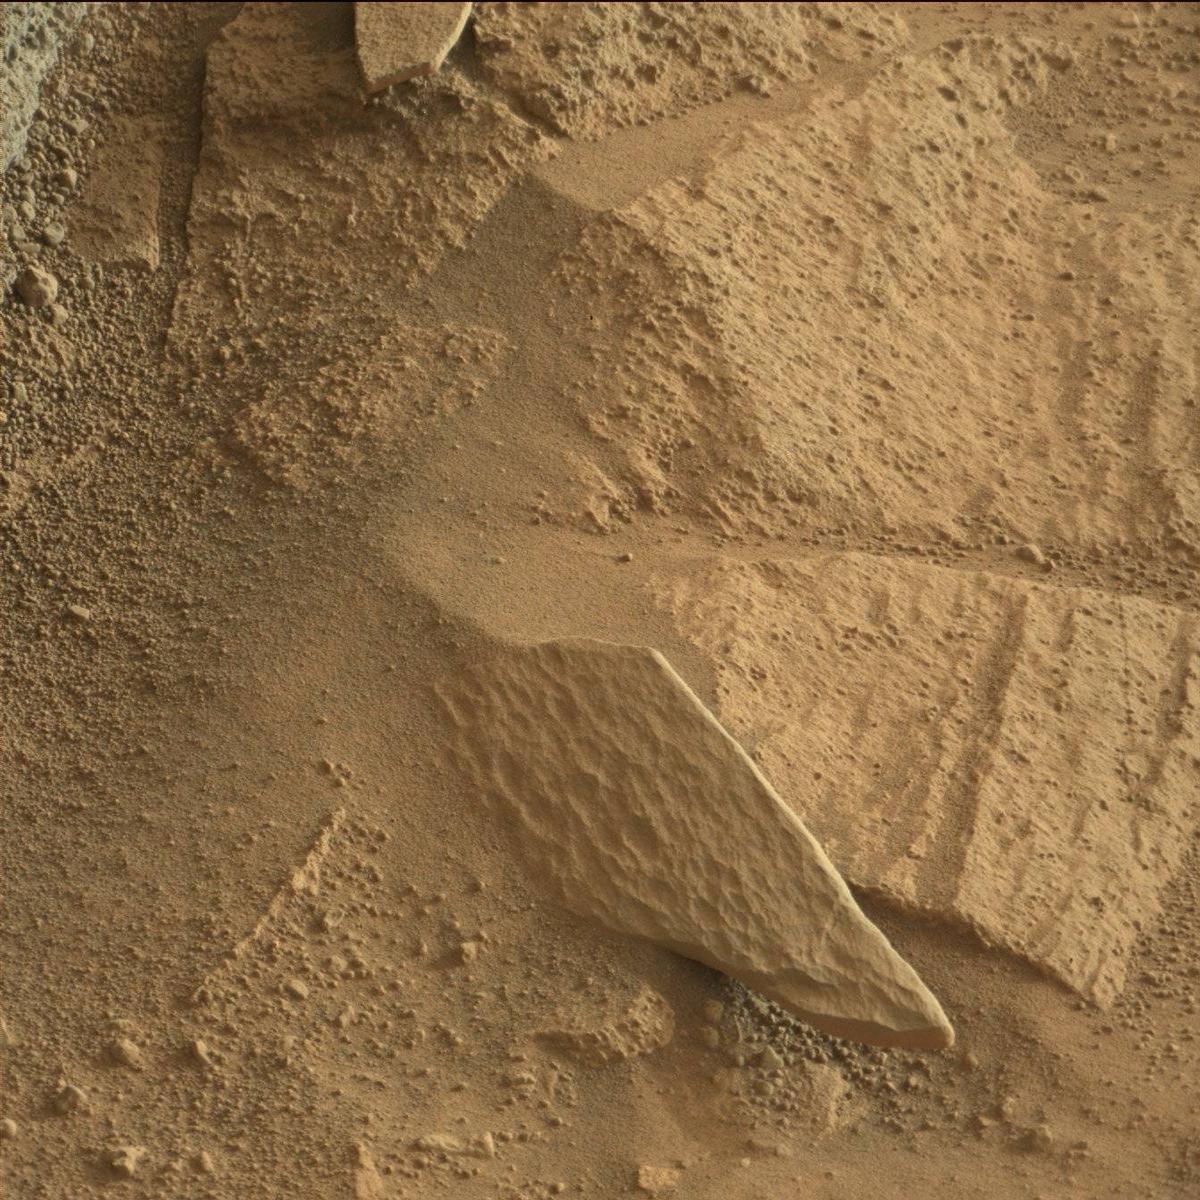
Terrain classes present: Bedrock, Rock, Sand / Soil